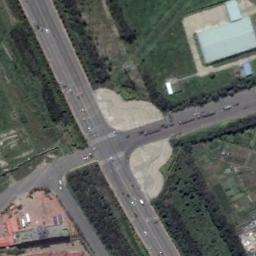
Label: intersection